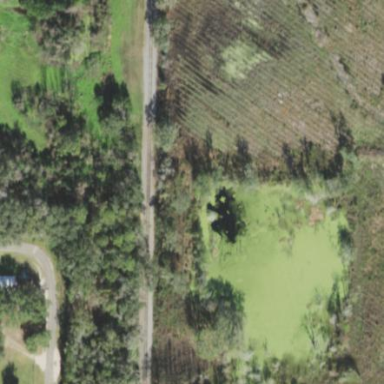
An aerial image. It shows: Marshy wetland area.